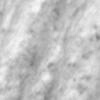
Label: no_change